Field crop: maize
Growth stage: 2
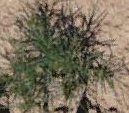
Species: salsola